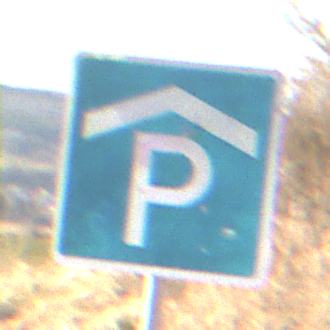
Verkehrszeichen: Parkhaus
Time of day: MorningAfternoon
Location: Outdoor (Nature)
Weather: PartlyCloudy
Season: NotSpecified
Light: Natural